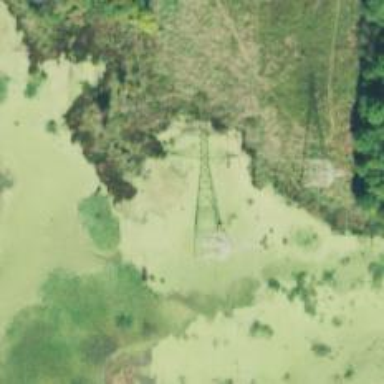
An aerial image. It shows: Lattice structure tower.